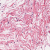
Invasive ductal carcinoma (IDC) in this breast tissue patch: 1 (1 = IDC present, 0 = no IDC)